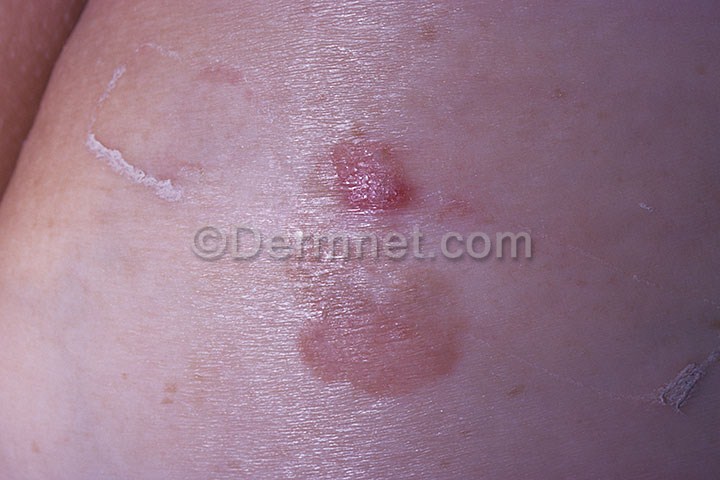
Disease: Actinic Keratosis Basal Cell Carcinoma and other Malignant Lesions